Field crop: tomato
Growth stage: 1
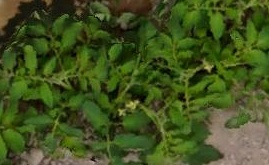
Species: tomato